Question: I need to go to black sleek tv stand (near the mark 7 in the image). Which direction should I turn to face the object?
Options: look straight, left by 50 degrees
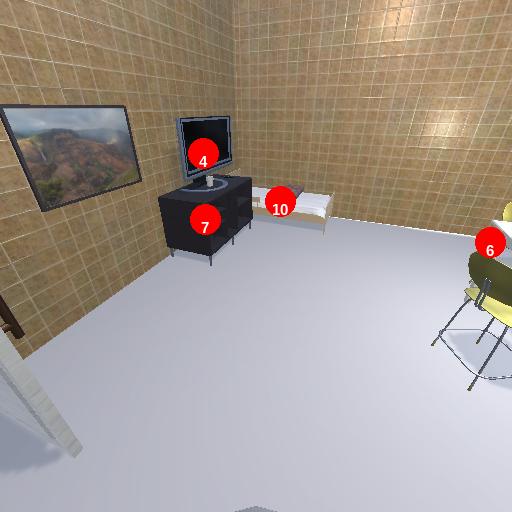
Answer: look straight